Question: On click on next button, the list should highlight/select next item in the listview.
How can i achieve it without actually touching the list item directly on the screen?

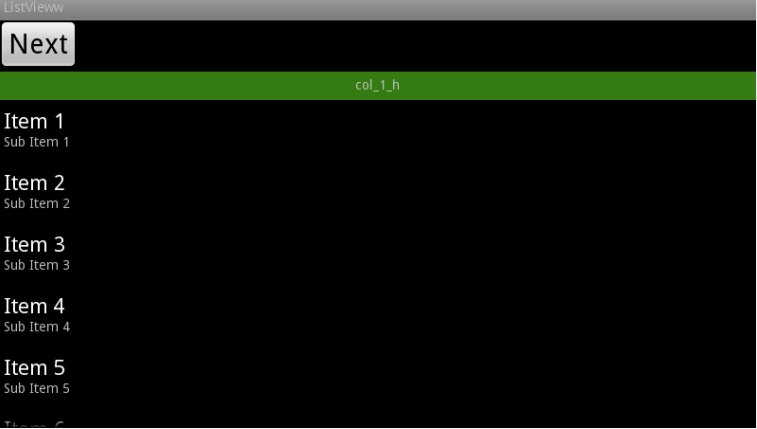
Answer: <URL> will help you to achieve this.